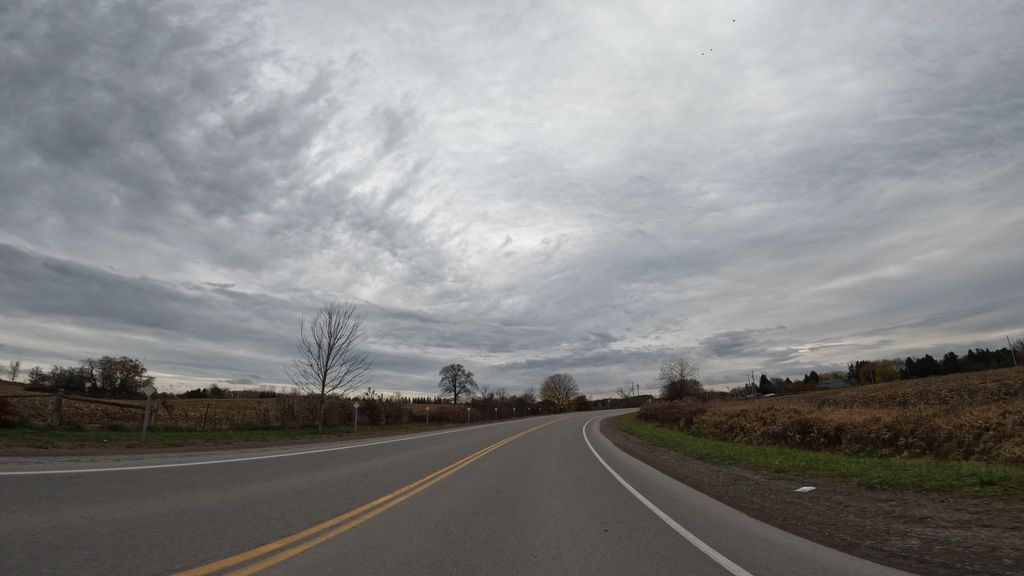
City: hamilton